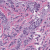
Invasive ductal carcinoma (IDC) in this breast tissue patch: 1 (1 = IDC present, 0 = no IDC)